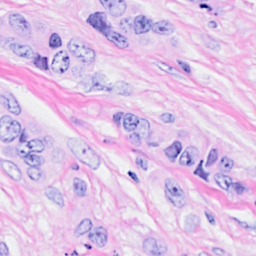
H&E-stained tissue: Breast